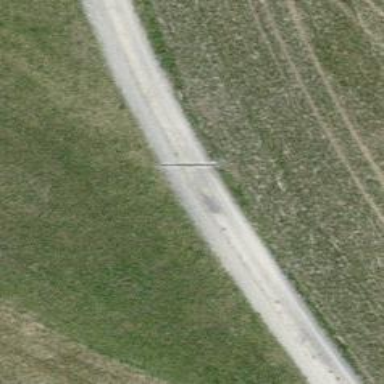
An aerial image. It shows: Gravel track road.